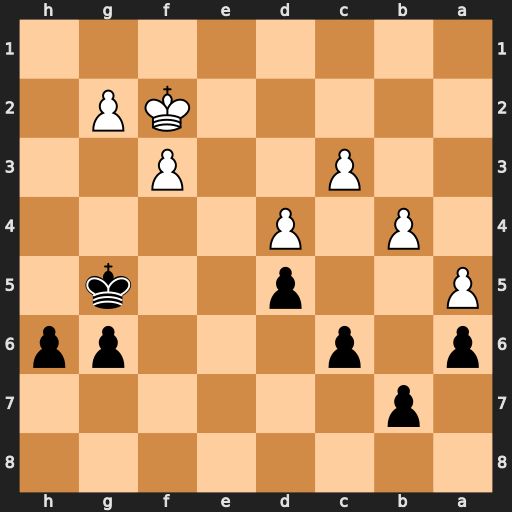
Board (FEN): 8/1p6/p1p3pp/P2p2k1/1P1P4/2P2P2/5KP1/8
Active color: b
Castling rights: -
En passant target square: -
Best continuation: Kh4 g3+ Kh3